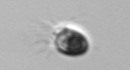
Label: Balanion